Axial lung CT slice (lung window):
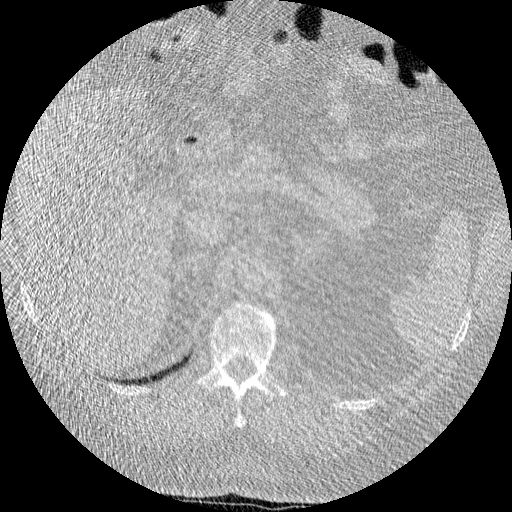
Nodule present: no